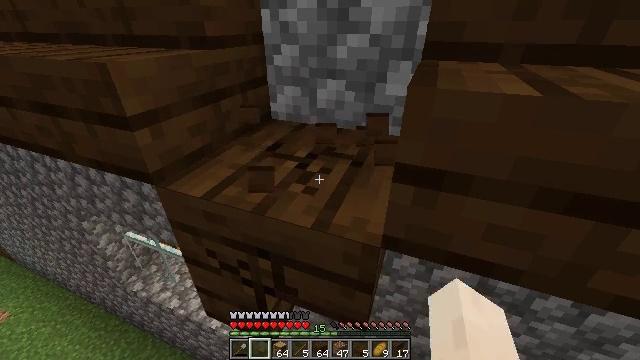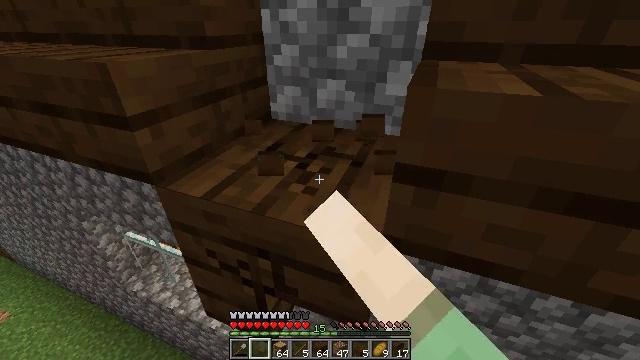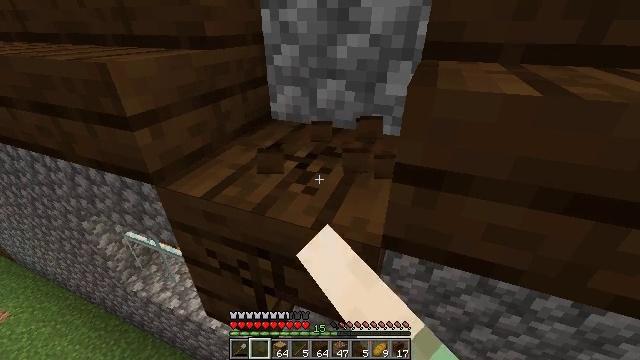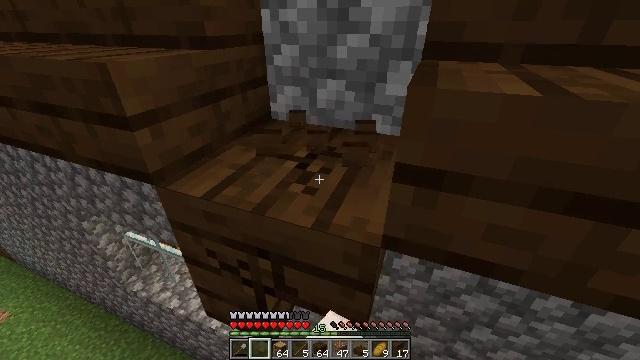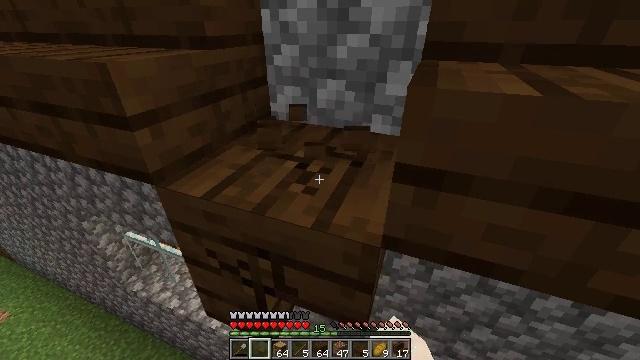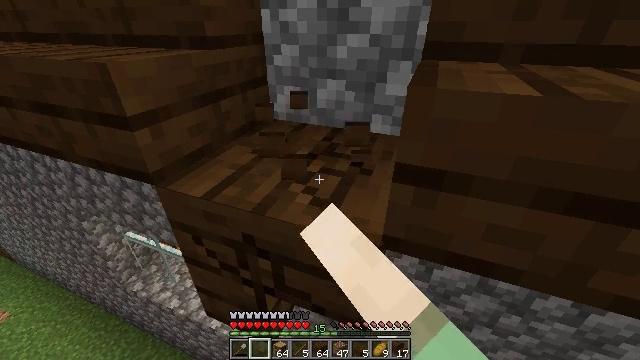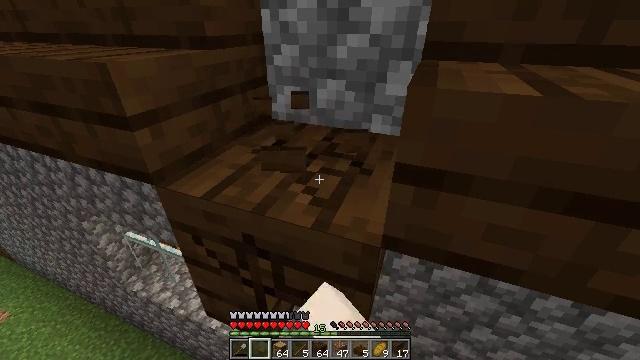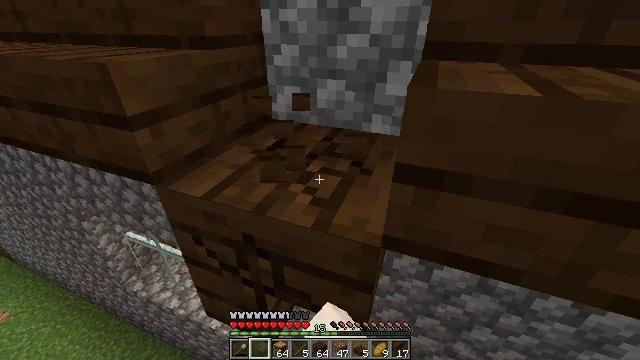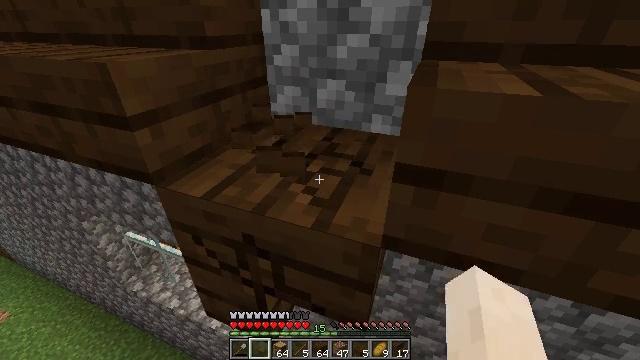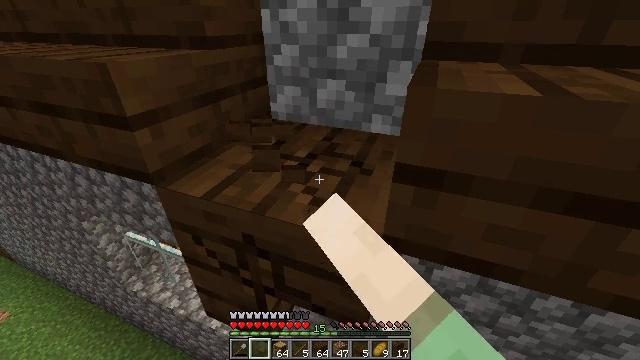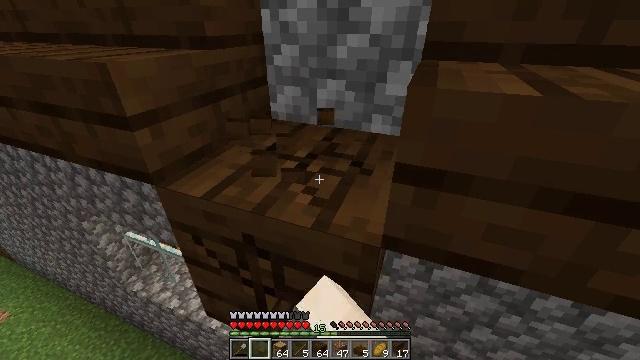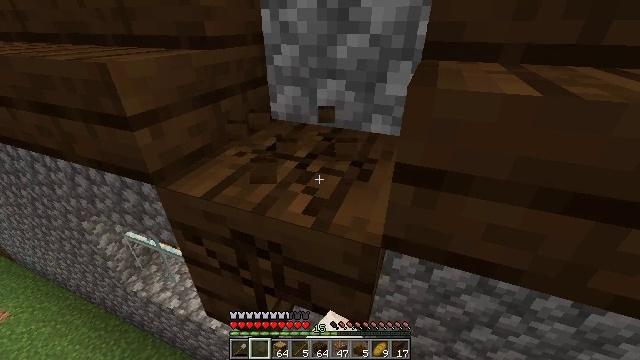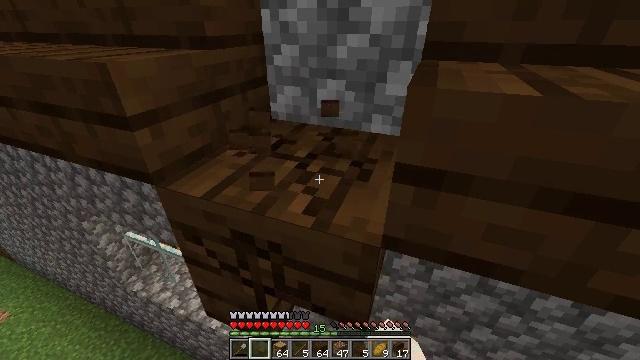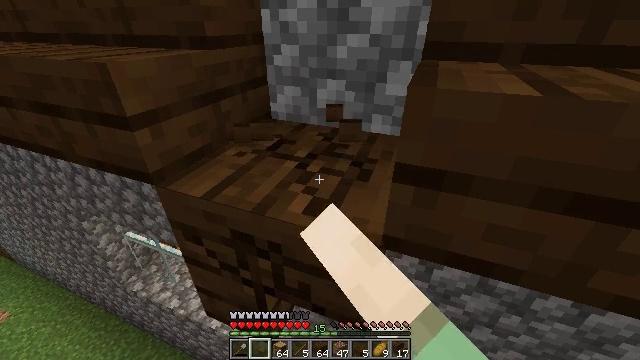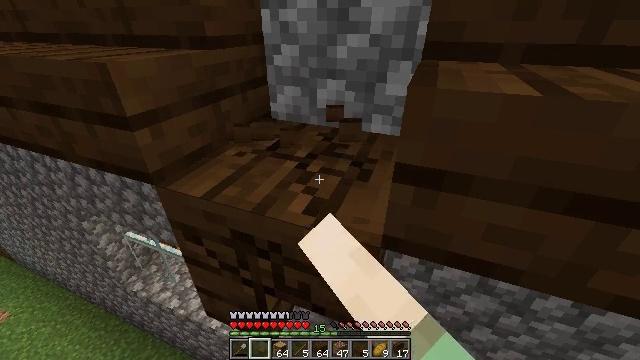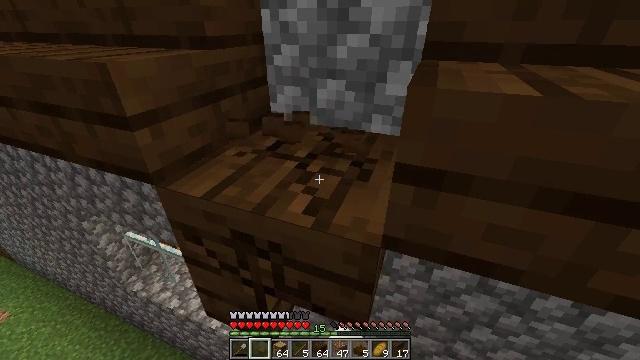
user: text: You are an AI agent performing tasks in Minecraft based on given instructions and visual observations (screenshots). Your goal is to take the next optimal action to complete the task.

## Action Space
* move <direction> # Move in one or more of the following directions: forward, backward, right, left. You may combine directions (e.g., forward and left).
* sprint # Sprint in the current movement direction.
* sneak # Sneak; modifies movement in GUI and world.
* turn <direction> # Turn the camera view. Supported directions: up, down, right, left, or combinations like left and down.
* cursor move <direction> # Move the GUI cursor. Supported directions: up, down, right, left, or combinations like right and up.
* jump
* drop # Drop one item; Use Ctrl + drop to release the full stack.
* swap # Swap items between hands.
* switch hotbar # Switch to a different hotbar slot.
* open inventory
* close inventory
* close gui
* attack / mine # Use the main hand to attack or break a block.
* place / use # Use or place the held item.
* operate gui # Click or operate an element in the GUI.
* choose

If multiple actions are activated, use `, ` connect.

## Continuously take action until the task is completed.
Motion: motion action
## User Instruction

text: Attack the dark oak stairs to gather the materials.
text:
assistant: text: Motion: attack / mine
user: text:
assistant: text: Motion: attack / mine
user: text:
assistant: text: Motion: attack / mine
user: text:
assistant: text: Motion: attack / mine
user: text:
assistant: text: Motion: attack / mine
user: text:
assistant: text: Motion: attack / mine
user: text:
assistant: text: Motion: attack / mine
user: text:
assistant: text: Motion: attack / mine
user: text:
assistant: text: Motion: attack / mine
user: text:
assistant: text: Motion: attack / mine
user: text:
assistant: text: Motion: attack / mine
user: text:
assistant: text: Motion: attack / mine
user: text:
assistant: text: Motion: attack / mine
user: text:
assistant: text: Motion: attack / mine
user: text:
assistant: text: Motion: attack / mine
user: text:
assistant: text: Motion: attack / mine
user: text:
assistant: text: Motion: attack / mine
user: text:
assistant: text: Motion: attack / mine
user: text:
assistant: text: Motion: attack / mine
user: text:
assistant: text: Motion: attack / mine
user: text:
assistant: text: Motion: attack / mine
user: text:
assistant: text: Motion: attack / mine
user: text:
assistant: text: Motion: attack / mine
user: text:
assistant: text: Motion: attack / mine
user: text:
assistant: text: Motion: attack / mine
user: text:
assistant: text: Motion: attack / mine
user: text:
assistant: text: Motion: attack / mine
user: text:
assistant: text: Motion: attack / mine
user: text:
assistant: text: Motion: attack / mine
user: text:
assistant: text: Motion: attack / mine